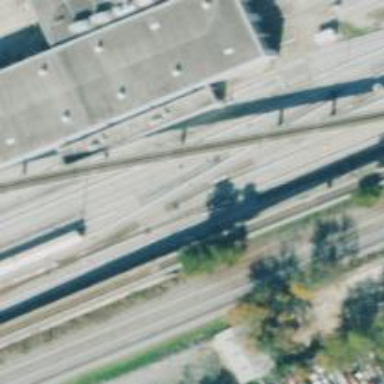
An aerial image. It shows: Electrified rail in service yard.